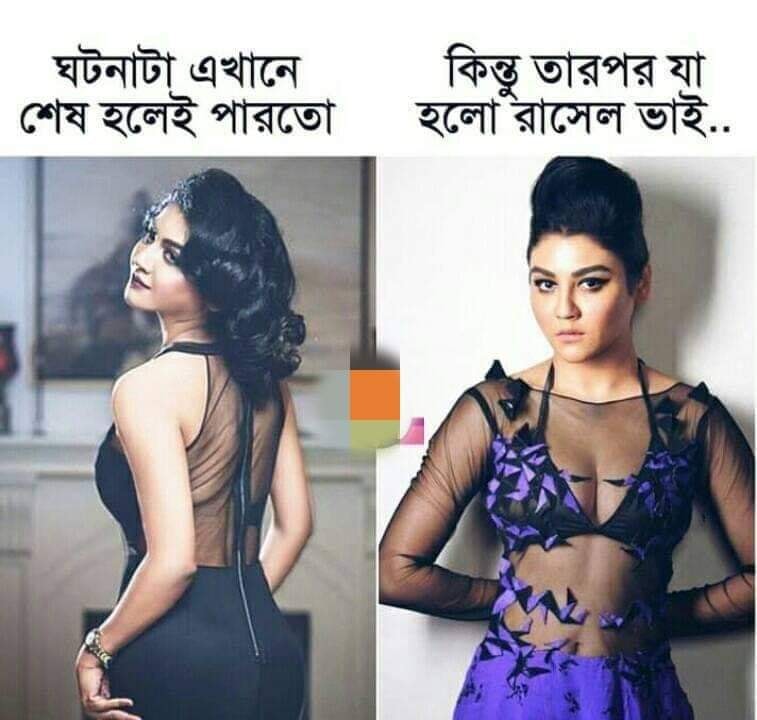
Text: ঘটনাটা এখানে শেষ হলেই পারতো    কিন্তু তারপর হলো রাসেল ভাই
Label: Hate
Hate category: Personal Offence
Targeted group: Individual